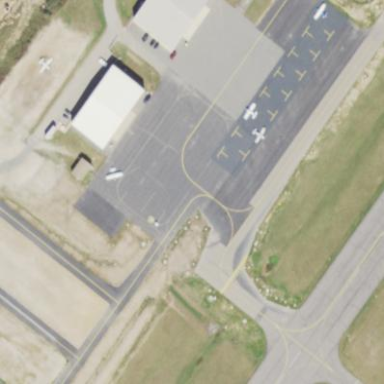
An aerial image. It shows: Apron at the airport.